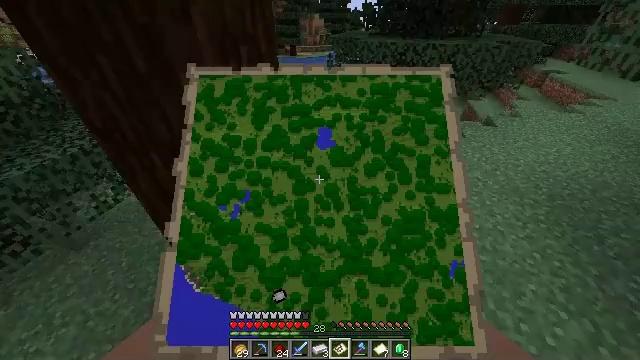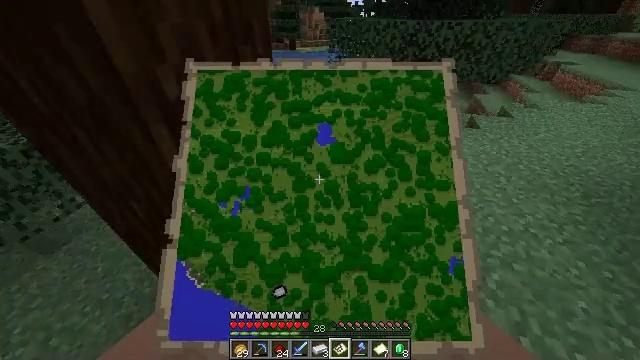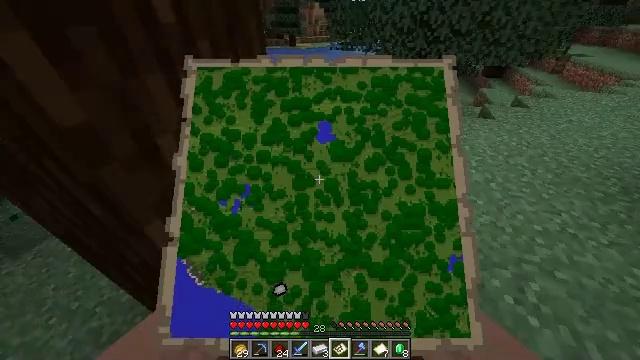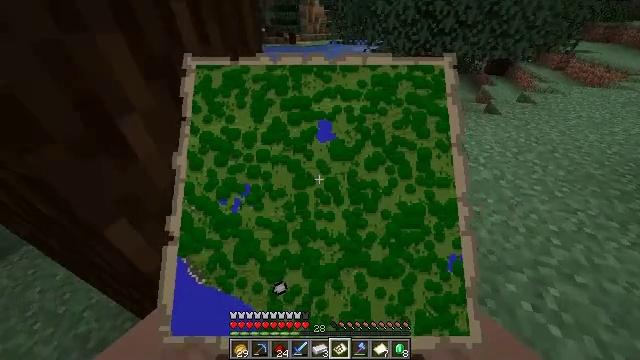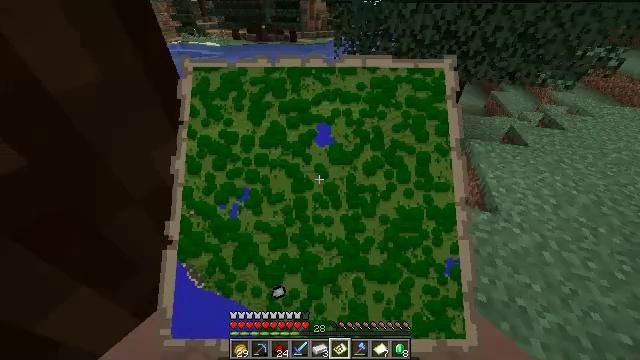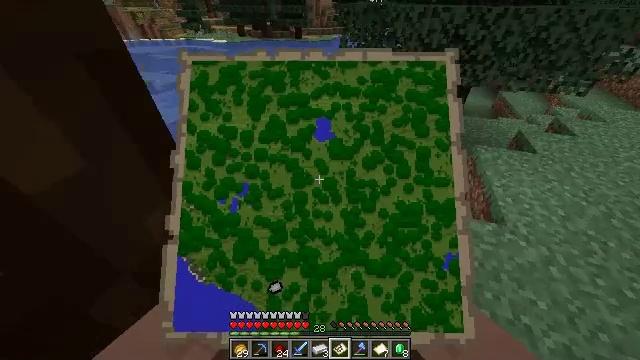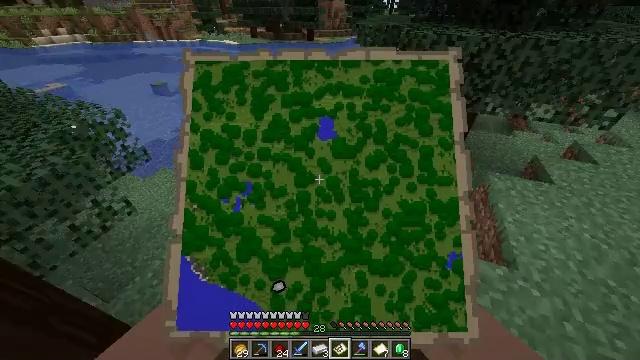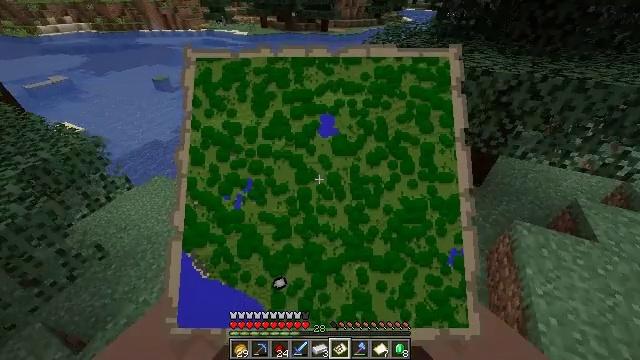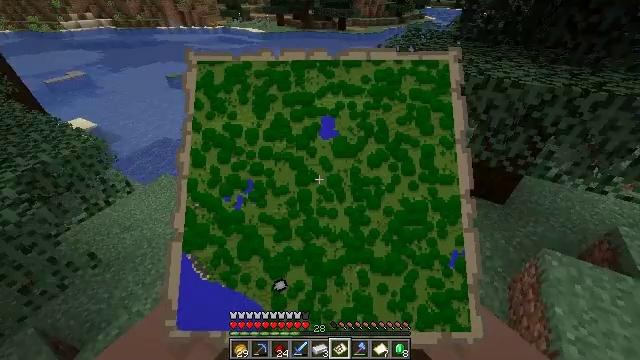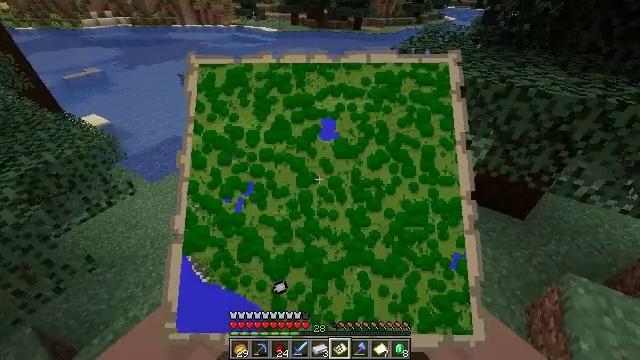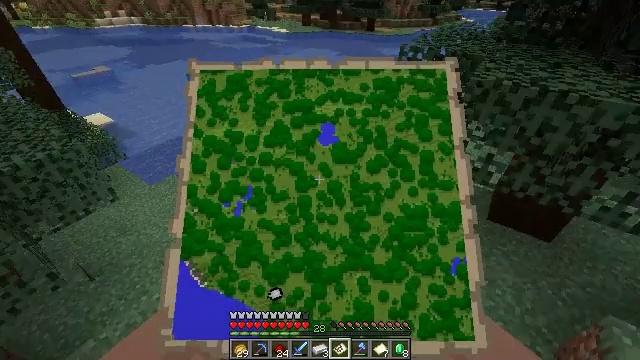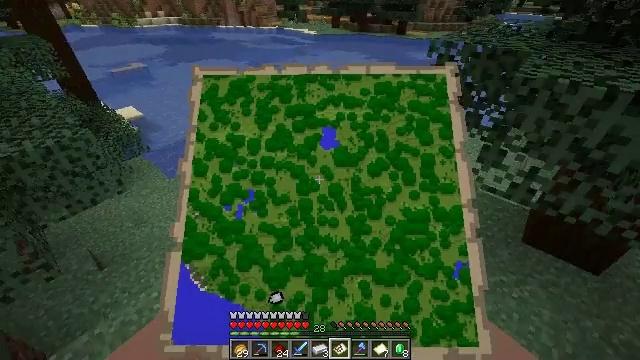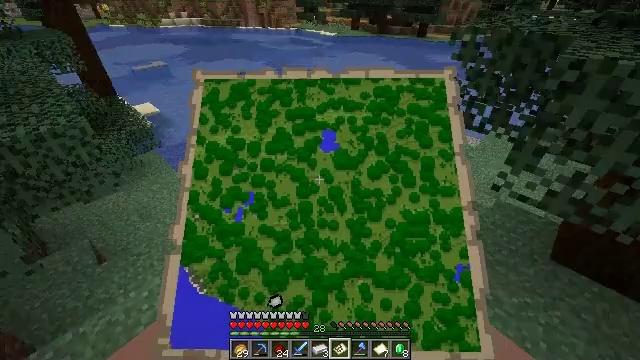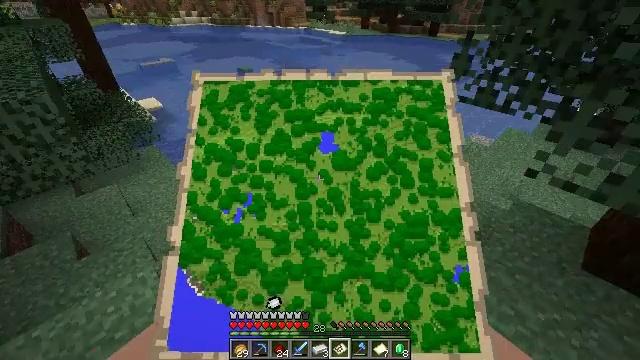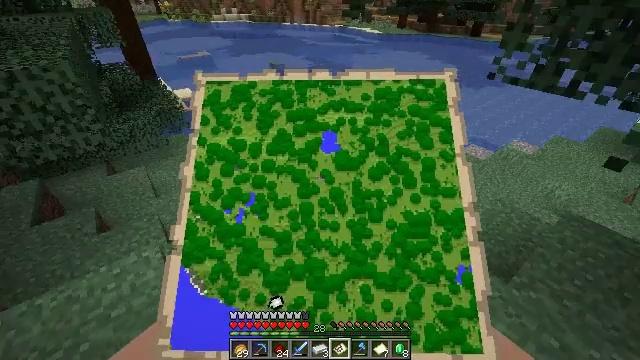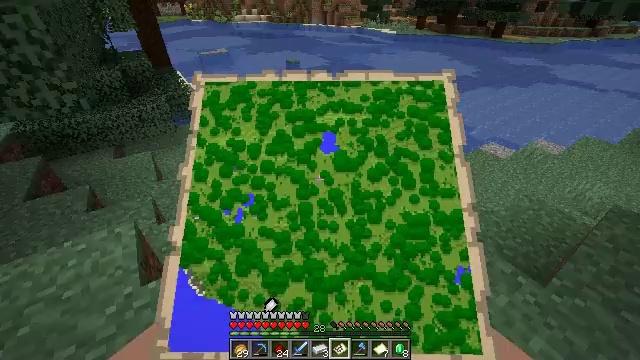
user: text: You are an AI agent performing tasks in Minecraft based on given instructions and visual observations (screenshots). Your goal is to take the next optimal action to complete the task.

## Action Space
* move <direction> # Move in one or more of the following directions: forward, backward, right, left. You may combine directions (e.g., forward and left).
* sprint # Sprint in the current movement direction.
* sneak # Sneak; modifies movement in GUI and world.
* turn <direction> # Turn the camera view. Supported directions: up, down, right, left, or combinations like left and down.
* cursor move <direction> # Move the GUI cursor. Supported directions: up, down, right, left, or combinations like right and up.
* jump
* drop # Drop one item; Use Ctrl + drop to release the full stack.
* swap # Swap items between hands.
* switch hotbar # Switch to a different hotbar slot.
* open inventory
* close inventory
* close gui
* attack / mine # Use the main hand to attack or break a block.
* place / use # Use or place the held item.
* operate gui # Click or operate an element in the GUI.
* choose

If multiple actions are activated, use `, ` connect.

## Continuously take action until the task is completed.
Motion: motion action
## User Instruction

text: Use materials in the crafting table to make an item frame.
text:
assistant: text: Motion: move forward, jump
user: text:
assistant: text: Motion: move forward, sprint, jump
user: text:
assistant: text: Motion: move forward, sprint, jump
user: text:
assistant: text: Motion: move forward, sprint, jump
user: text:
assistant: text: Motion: move forward, turn left, jump
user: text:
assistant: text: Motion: move forward, turn left, jump
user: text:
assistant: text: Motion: move forward, turn left, jump
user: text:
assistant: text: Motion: move forward, turn left
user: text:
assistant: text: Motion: move forward, turn left
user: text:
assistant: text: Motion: move forward, turn left
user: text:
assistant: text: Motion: move forward, turn left
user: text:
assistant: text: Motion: move forward, turn left
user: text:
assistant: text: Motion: move forward, turn left
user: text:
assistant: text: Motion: move forward, sprint, turn left
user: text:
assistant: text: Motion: move forward, sprint, turn left
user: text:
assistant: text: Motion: move forward, sprint
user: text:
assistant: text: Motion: move forward
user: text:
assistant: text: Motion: move forward
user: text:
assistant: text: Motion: move forward, sprint, turn up
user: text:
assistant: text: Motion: move forward, sprint, turn right and up
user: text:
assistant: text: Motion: move forward, sprint, turn up
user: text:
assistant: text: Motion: move forward, turn up
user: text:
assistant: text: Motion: move forward, turn up
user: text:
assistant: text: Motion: move forward, turn up
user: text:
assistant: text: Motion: move forward, sprint, turn up
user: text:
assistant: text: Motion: move forward, sprint, turn up
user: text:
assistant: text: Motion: move forward, sprint, turn right and up
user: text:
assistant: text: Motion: move forward, turn up
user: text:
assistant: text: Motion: move forward, turn up
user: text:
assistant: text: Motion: move forward, sprint